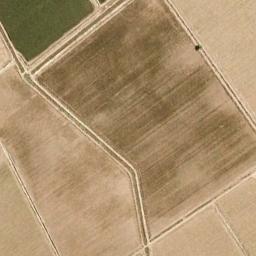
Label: rectangular_farmland